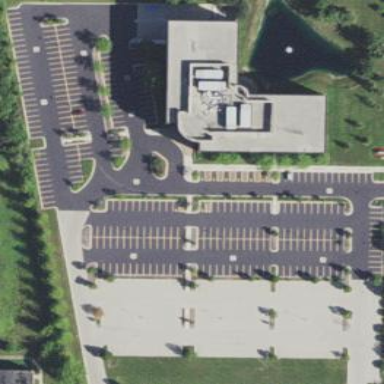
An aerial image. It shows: Parking area with surface.